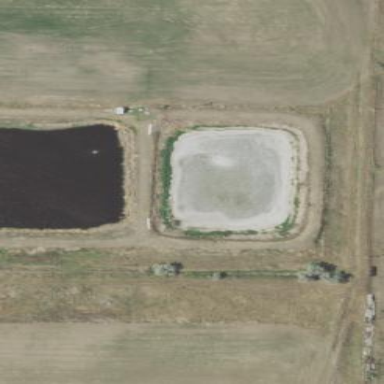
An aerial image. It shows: Wastewater basin used for treating wastewater.